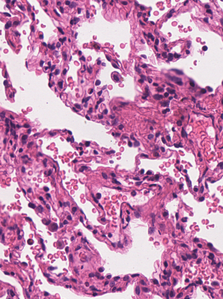
Tumor epithelial tissue: no
Tumor-associated stroma tissue: no
Normal tissue: yes